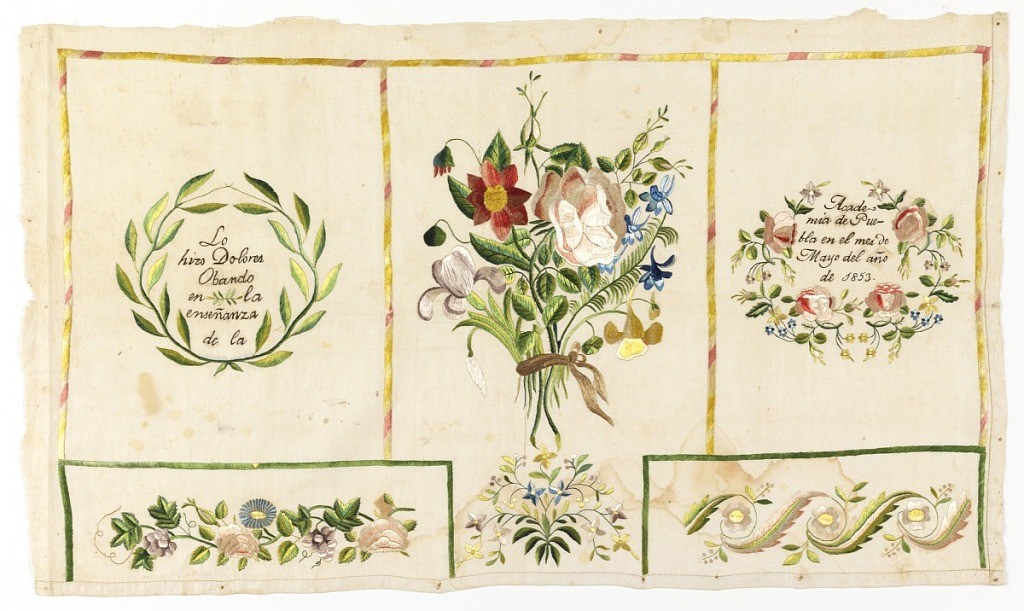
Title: Sampler
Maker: Dolores Obando
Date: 1853
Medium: silk embroidery on cotton foundation Technique: embroidered in satin and stem stitches on plain weave foundation
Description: Sampler is divided into five panels by striped borders. In the largest center panel is a vase of flowers. On each side is a wreath containing the inscription "Lo izo Dolores Obando en la enseñanza de la Academia de Puebla en el Mes de Mayo del año de 1853." At the bottom are two floral bands.